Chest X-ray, AP view. Patient: 61 years old, sex F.
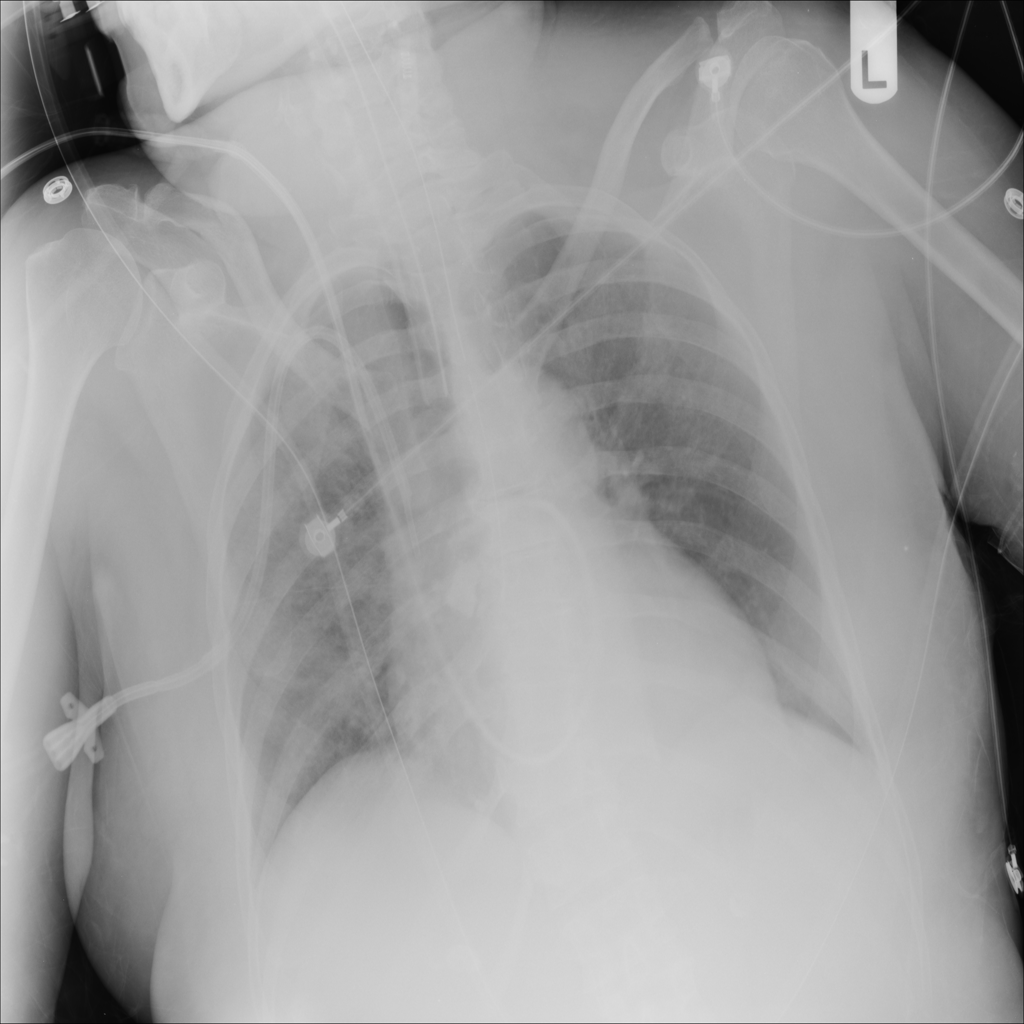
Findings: Infiltration